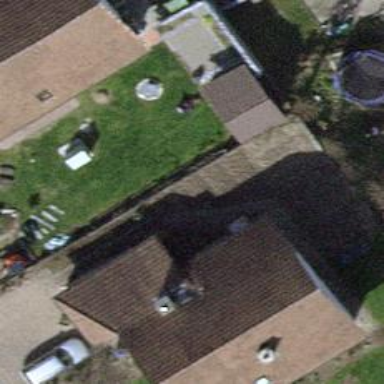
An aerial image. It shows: Detached building with gabled roof.